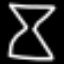
Label: hourglass